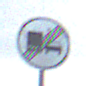
Verkehrszeichen: EndeUeberholverbotKraftfahrzeuge
Umgebung: Outdoor, Nature
Tageszeit: SunriseSunset
Wetter: PartlyCloudy
Licht: Natural
Jahreszeit: NotSpecified
Kontrast: LowContrast